Aerial crown-view tile of a tropical tree (Barro Colorado Island, Panama), acquired 20240716:
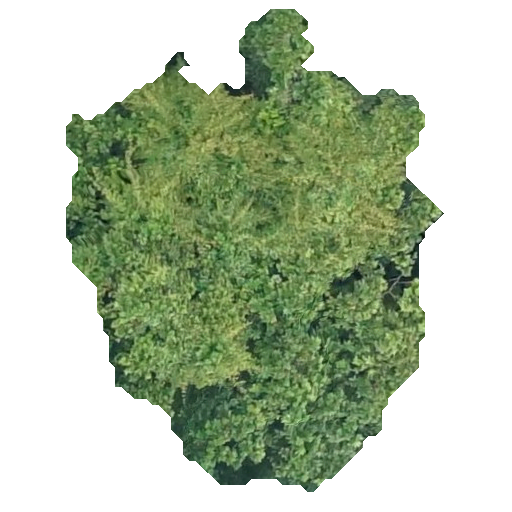
Species: Anacardium excelsum
GBIF accepted scientific name: Anacardium excelsum
Crown area: 190.649 m²